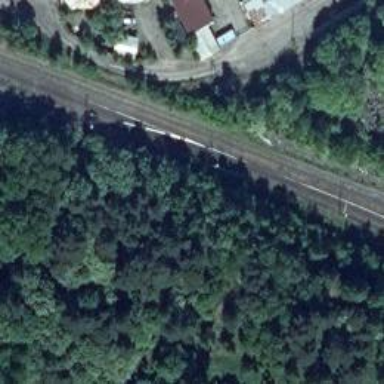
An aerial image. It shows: Railway with continuous electrified contact line.